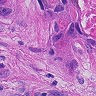
Metastatic tissue present: yes